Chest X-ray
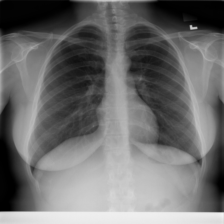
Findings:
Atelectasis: negative
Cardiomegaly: negative
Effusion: negative
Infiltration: negative
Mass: negative
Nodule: negative
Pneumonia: negative
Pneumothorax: negative
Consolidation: negative
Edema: negative
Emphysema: negative
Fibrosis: negative
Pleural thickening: negative
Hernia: negative